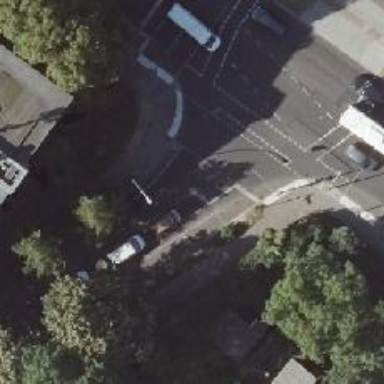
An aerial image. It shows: Road with traffic signals for signaling.